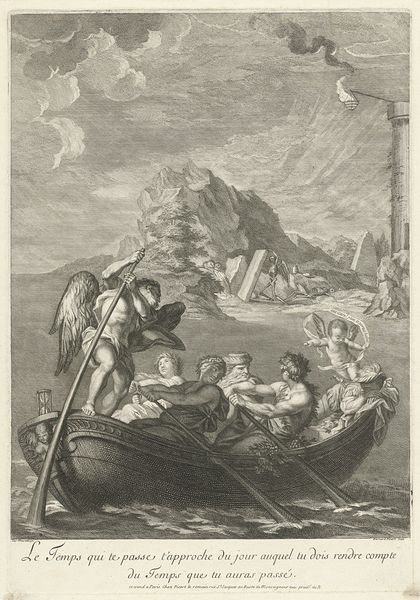
Titel: Vader Tijd neemt het leven weg
Künstler: Bernard Picart
Standort: Amsterdam
Institution: Rijksmuseum
Schlagwörter: feuer, himmel, meer, wasser, menschen, zeichnung, tod, tot, rauch, insel, boot, ruder, turm, engel, putte, küste, fels, französisch, sturm, unwetter, ruderboot, rudern, leuchtturm, druck, radierung, stich, allegorie, signal, überfahrt, strum, 6, 5, franztösisch